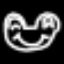
Label: frog